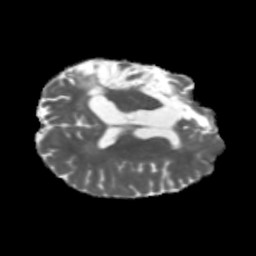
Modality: MD
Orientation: axial
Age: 37
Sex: female
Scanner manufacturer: siemens
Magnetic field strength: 3 T
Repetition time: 5.47 s
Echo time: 0.0854 s